Question: I would like to split an image in three parts, here is what I tried :
'''
[filename pathname]=uigetfile('*.png','Pick the image file');
file=strcat(pathname,filename);
I=imread(file);
figure,imshow(I);
title('Input Image');
im1=I;
su=median(im1);
median=ceil(su);
[row, col]=size(I);
%mr = median(row/2); % median of rows
mc = median(col/3); % median of columns
right = I(1:mr , (mc+1):col);
figure,imshow(right)
'''
I expected this to split the image into three parts but it is splitted into top right and left and creating mirror image
This is the image which I need to split into three parts, but it should be single image:

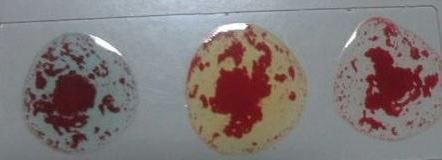
Answer: You can use <URL> to split the image into as many splits as you want:
'''
img = imread('https://i.stack.imgur.com/s4wAt.png');
[h w c] = size(img);
numSplits = 3; % how many splits you want
sw = floor(w/numSplits); % width of split
widths = repmat(sw, 1, numSplits-1);
widths(numSplits) = w - sum(widths); % last one is bit wider if width does not divide
splits = mat2cell(img, h, widths, c); % this splits the image
% show the splits
for ii=1:numSplits
subplot(1,numSplits,ii);
imshow(splits{ii});
end
'''
Results with
<URL>